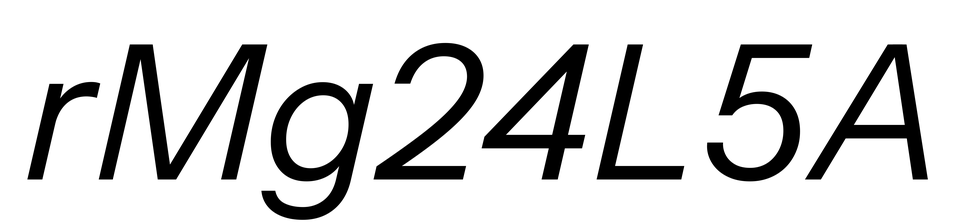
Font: InstrumentSans-Italic_Italic